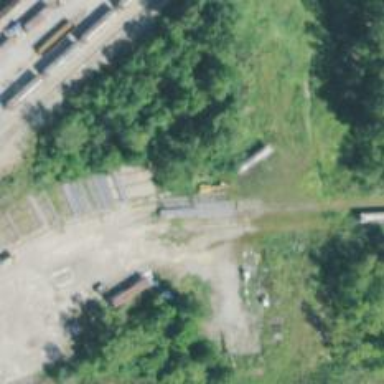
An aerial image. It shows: Railway spur service.